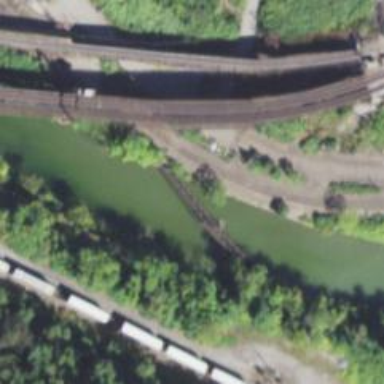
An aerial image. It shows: Abandoned railway bridge.